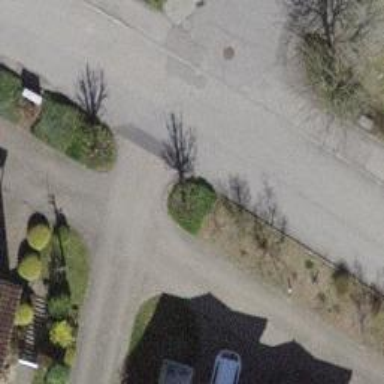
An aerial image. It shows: Residential road with paving stones.